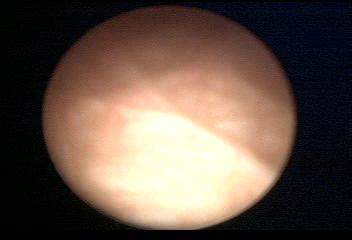
Modality: WLC
Class: Normal mucosa
Bladder cancer association: No